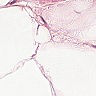
Metastatic tissue present: no